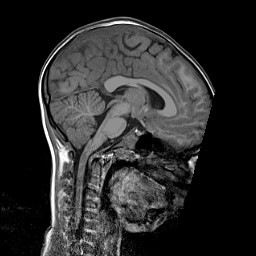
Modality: T1w
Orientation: sagittal
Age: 9
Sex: male
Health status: ill